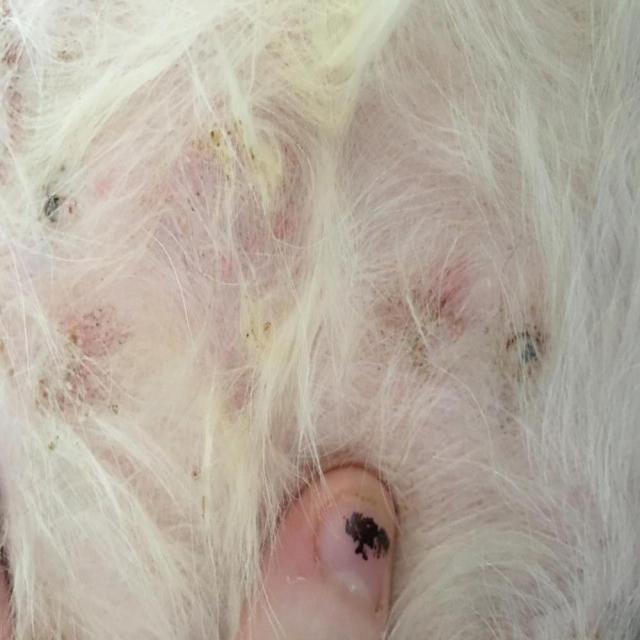
Canine ringworm (Dermatophytosis) — fungal infection caused by Microsporum or Trichophyton. Presents with circular alopecia, scaling, crusting, and broken hairs.